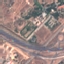
Label: Highway